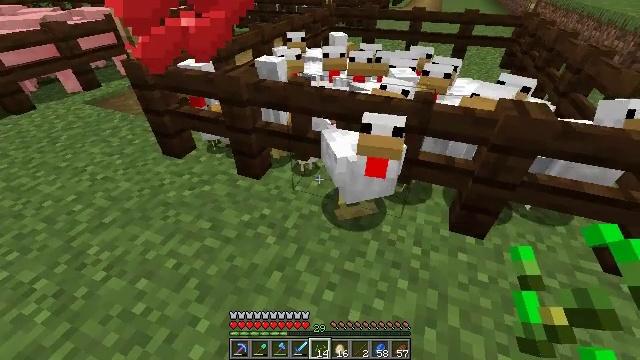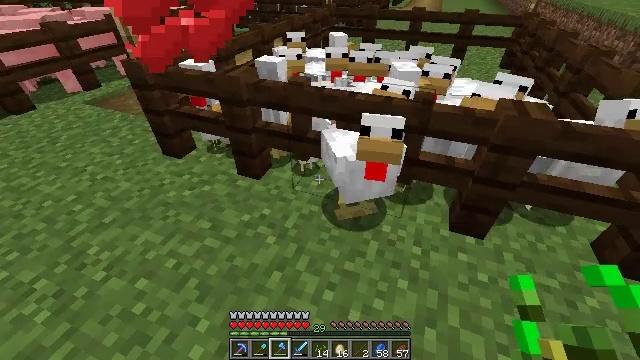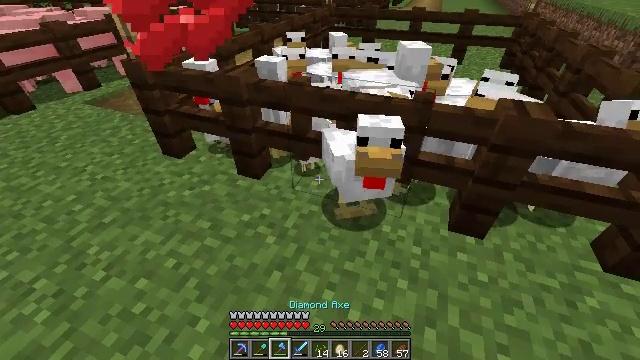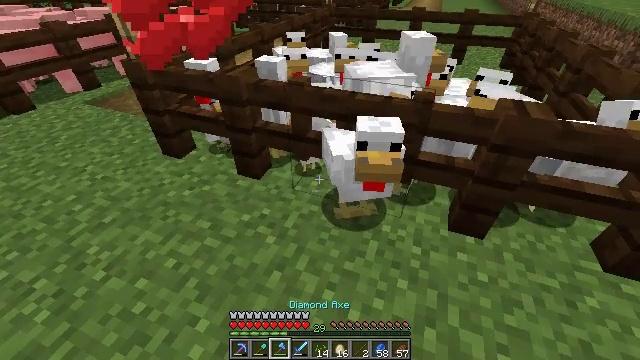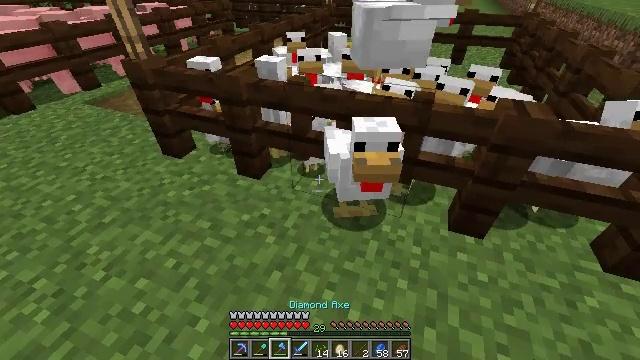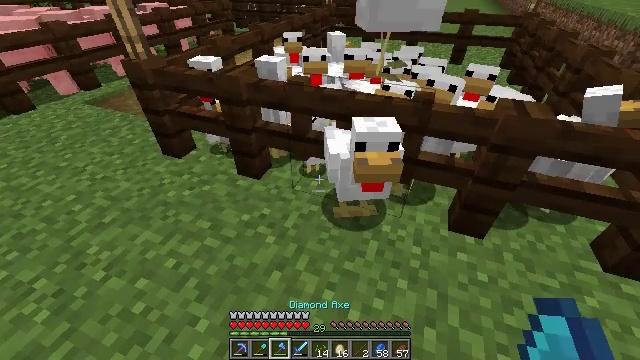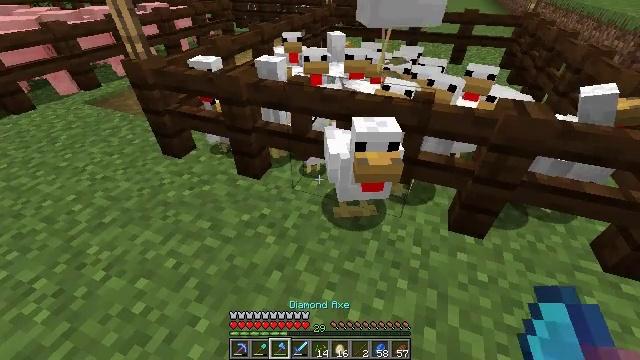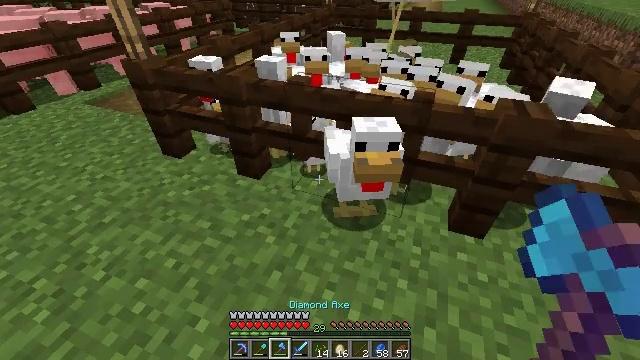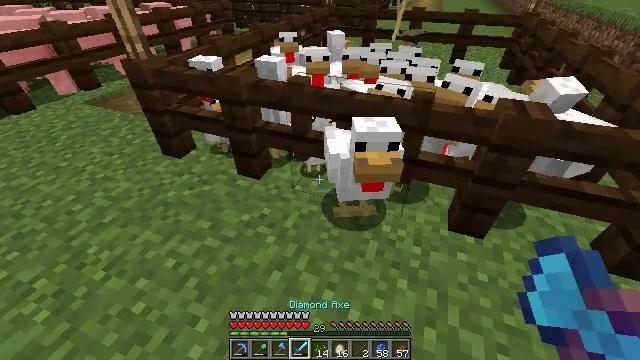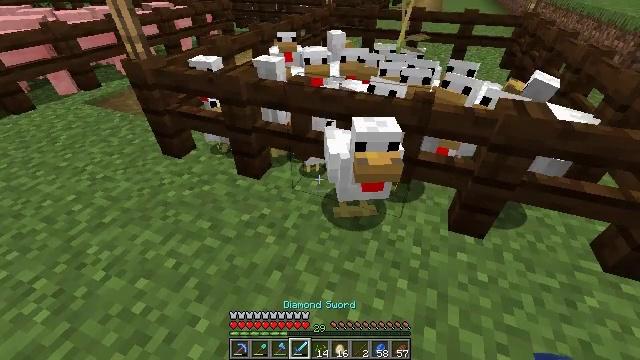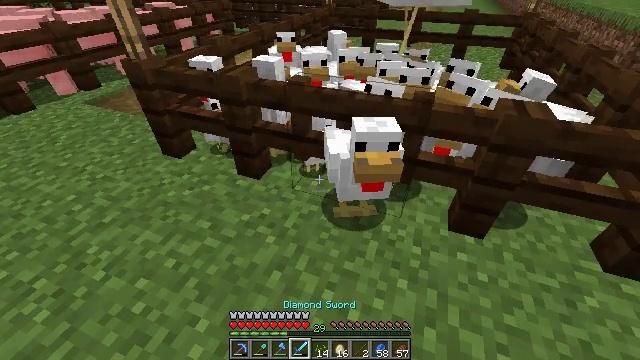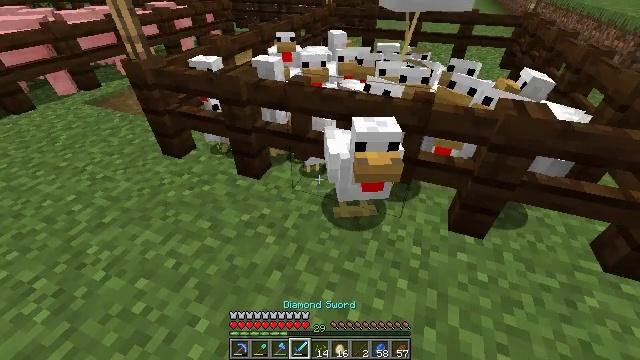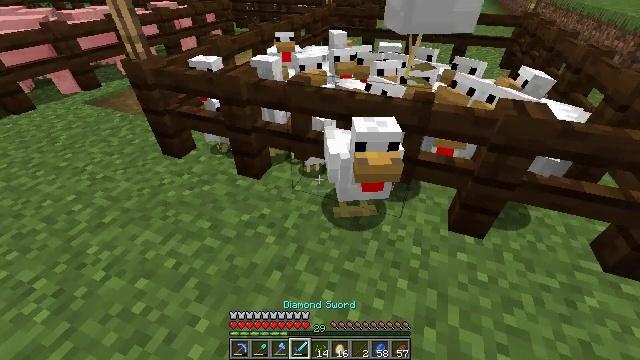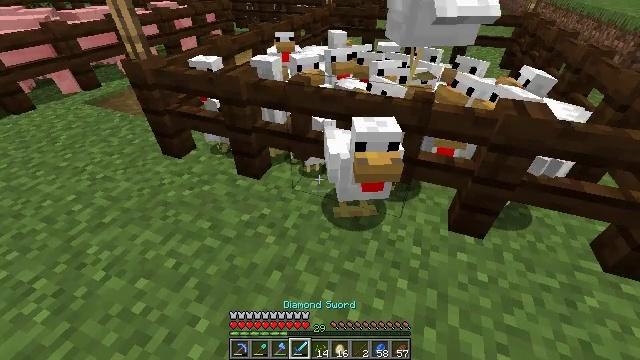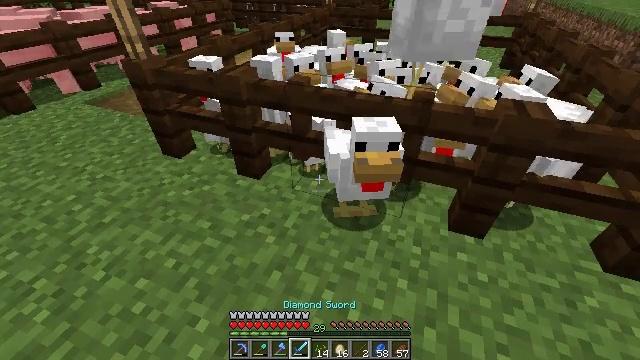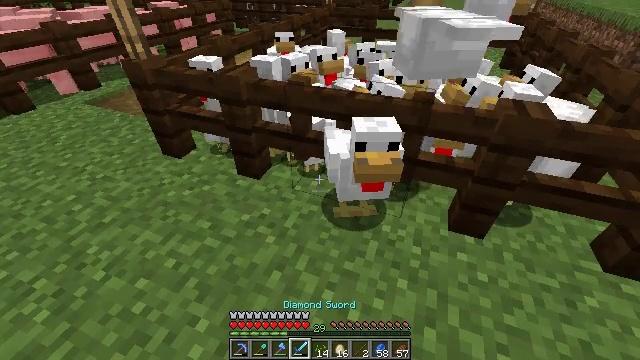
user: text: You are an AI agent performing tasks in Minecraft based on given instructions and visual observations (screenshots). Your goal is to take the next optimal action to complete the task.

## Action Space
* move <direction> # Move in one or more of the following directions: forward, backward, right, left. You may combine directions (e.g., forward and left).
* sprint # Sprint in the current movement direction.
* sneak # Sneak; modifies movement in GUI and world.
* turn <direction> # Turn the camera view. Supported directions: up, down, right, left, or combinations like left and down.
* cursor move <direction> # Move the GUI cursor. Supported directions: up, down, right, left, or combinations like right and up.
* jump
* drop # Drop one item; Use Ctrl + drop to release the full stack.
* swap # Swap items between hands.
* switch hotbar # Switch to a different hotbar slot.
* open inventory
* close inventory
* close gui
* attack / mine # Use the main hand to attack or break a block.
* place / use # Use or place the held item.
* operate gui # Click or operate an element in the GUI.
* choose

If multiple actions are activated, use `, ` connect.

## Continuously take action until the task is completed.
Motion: motion action
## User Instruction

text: Hunt a chicken.
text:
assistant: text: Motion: switch to hotbar 3
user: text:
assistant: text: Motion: switch to hotbar 3
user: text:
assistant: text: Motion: switch to hotbar 3
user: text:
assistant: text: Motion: switch to hotbar 3
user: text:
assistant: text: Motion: no_op
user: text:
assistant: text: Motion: no_op
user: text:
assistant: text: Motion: no_op
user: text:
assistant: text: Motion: switch to hotbar 4
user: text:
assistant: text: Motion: switch to hotbar 4
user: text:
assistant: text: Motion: switch to hotbar 4
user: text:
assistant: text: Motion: switch to hotbar 4
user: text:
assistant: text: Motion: no_op
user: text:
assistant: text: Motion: no_op
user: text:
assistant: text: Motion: no_op
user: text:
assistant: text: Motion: no_op
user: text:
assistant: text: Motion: no_op
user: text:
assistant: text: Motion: turn right
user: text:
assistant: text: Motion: turn right and up
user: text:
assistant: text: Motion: no_op
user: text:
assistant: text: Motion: no_op
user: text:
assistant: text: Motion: attack / mine
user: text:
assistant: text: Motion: attack / mine
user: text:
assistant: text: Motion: attack / mine
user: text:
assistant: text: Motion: no_op
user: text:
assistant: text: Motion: no_op
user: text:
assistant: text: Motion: no_op